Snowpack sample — Buffalo Mountain, Silverthorne, Colorado, USA (2/22/26, 2:02 PM MST)
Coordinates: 39.622, -106.113
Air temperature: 33 °F
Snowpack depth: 63 cm
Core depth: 40 cm
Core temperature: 26.6 °F
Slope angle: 11°, slope face: 116°
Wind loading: low
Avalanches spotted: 0
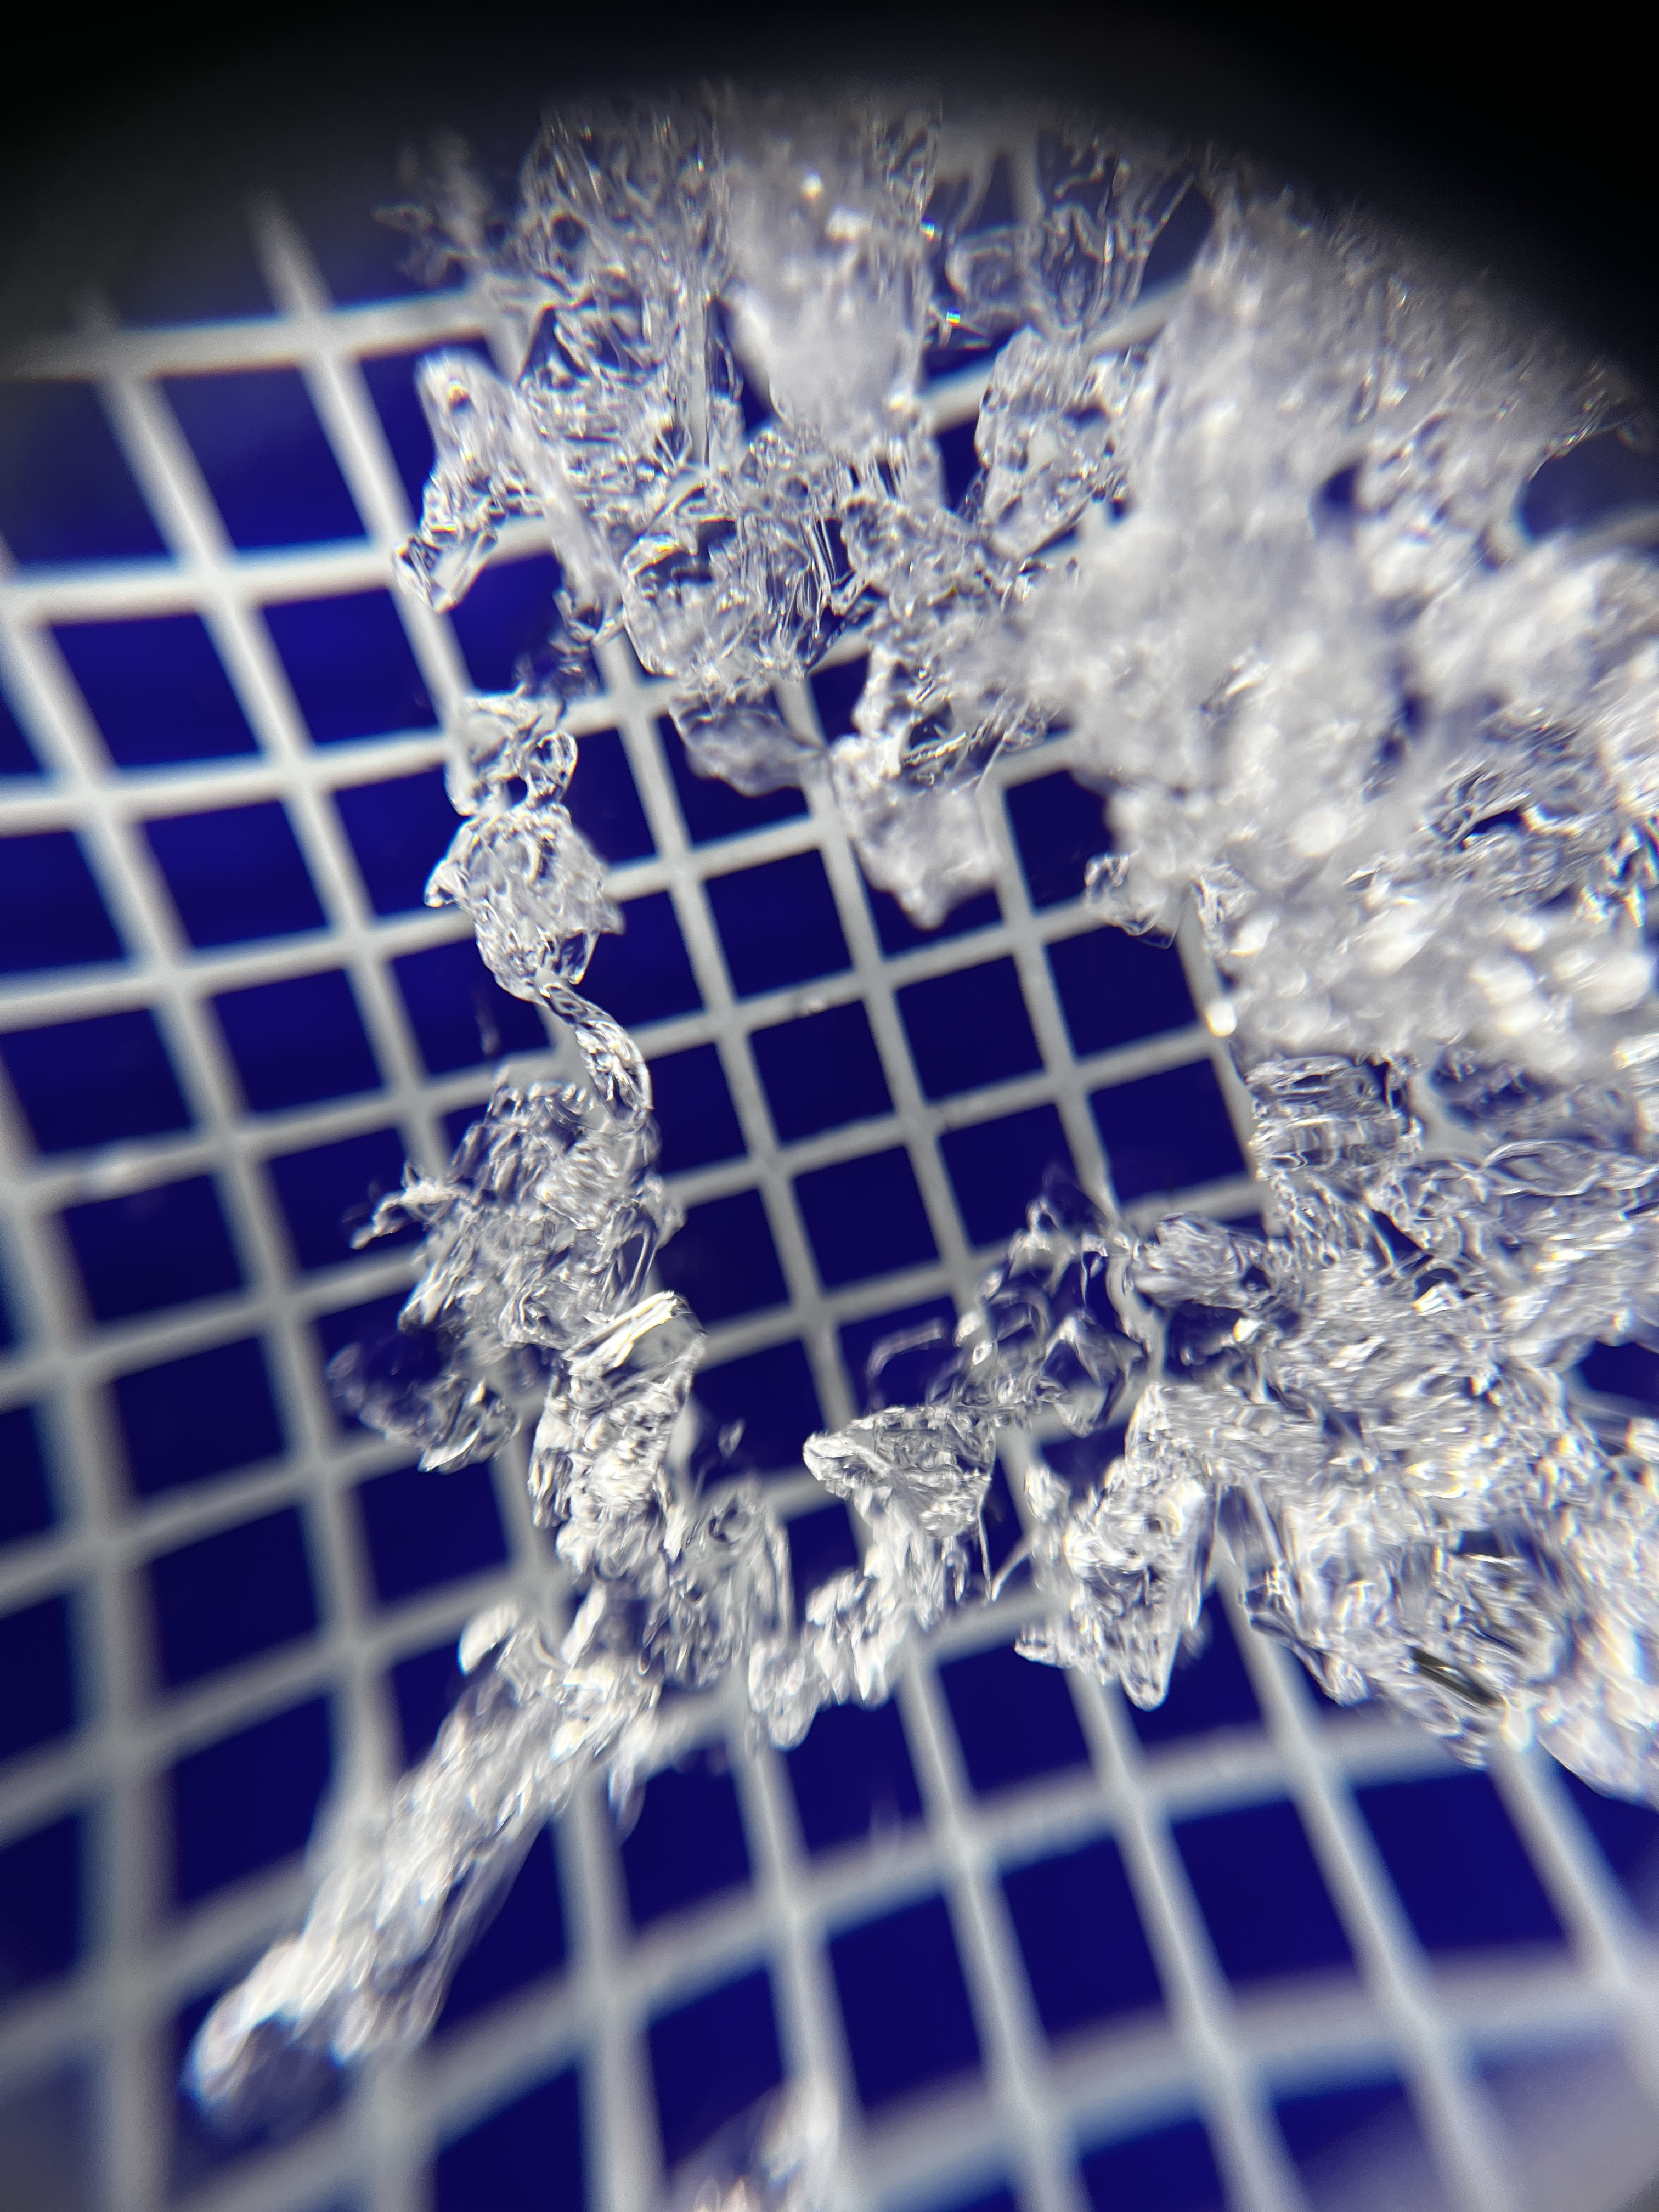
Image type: magnified_profile
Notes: In a firebreak similar to site 1, minimal wind loading with no spotted avalanches (not many faces in view though)